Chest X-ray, PA view. Patient: 55 years old, sex F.
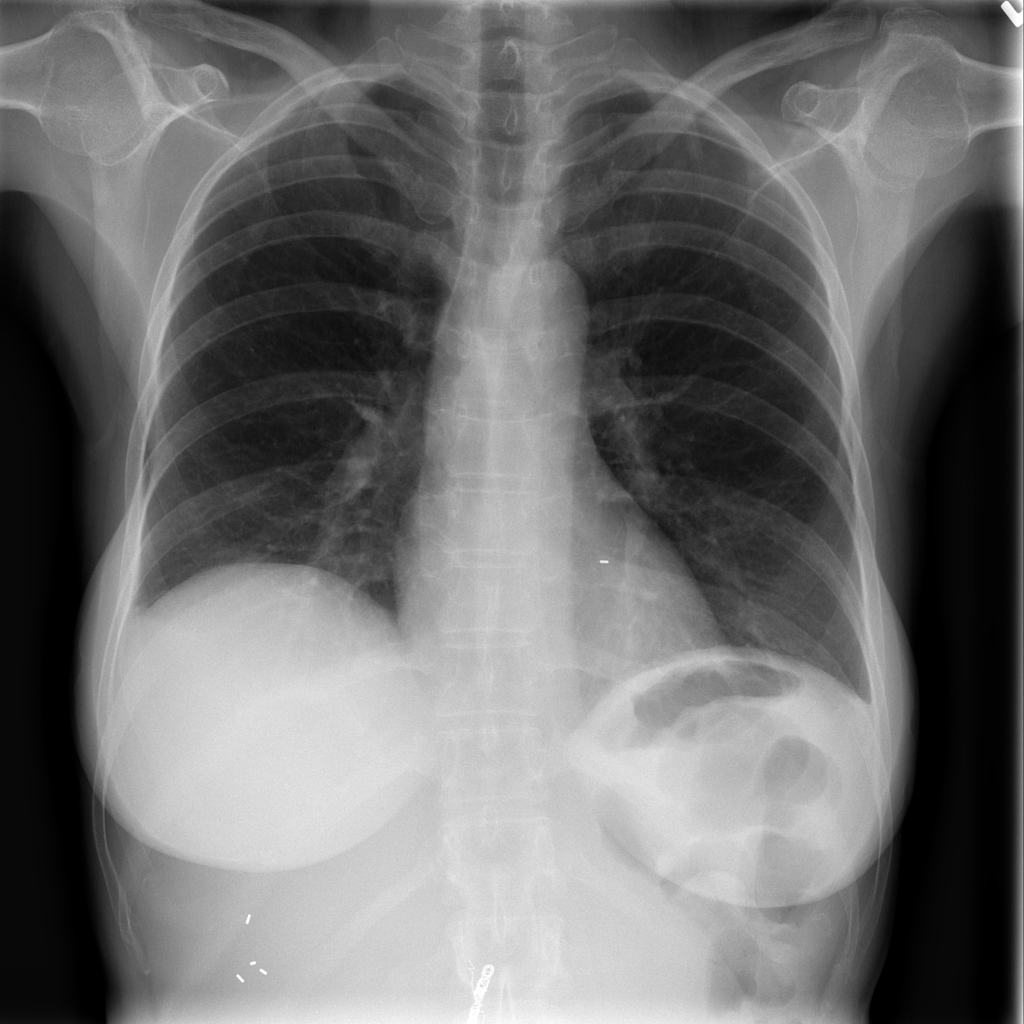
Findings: No Finding